Question: I am busy creating a website that gives users the possibility to host dinners and to join dinners by strangers. I am currently working on the page that shows the dinner a certain user has entered. I have used this code to display all the necessary details about the dinner and the user:
'''
$id = $_POST['id'];
$sql = "SELECT g.straatnaam, g.huisnummer, g.woonplaats,
g.voornaam, g.email, d.tijd, d.datum, d.gerecht, d.capaciteit, d.prijs
FROM gebruikers g
INNER JOIN diner d on g.id = d.gebruikersid
WHERE g.id='$id' ";
mysql_select_db('nassen_database');
$retval = mysql_query( $sql, $conn );
if(! $retval )
{
die('Could not get data: ' . mysql_error());
}
while($row = mysql_fetch_array($retval, MYSQL_ASSOC))
{
$adres = $row['adres'];
$woonplaats = $row['woonplaats'];
$voornaam = $row['voornaam'];
$email = $row['email'];
$gerecht = $row['gerecht'];
$capaciteit = $row['capaciteit'];
$prijs = $row['prijs'];
$tijd = $row['tijd'];
$datum = $row['datum'];
echo "<ul>";
echo "<h3> Eetprofiel van " .$row['voornaam']. "</h3>";
echo "<li> Woonplaats: " .$row['woonplaats']. "</li>";
echo "<li> Adres: " .$row['straatnaam']. " " .$row['huisnummer']. "</li>";
echo "<li> Meld je aan door een mailtje te sturen naar " .$row['email']. "</li>";
echo "<h3> Op het menu staat " .$row['gerecht']. "</h3>";
echo "<li> Het diner vindt plaats op " .$row['datum']. " om " .$row['tijd']. " uur </li>";
echo "<li> Capaciteit: " .$row['capaciteit']. " personen</li>";
echo "<li> Het kost " .$row['prijs']. " credits </li>";
echo "</ul>";
}
mysql_close($conn);
?>
'''
The code works perfect, but when one user has submitted two dinners, the user's address and city are displayed twice as well. I want to display the user's address, e-mail and city only once (called straat, huisnummer, woonplaats, email and voornaam in this code).
I get this result right now:

I want the "Eetprofiel van Pram" to only be displayed once and both of the "Op het Menu Staat..." to be displayed. How can I change my code in order to get that?
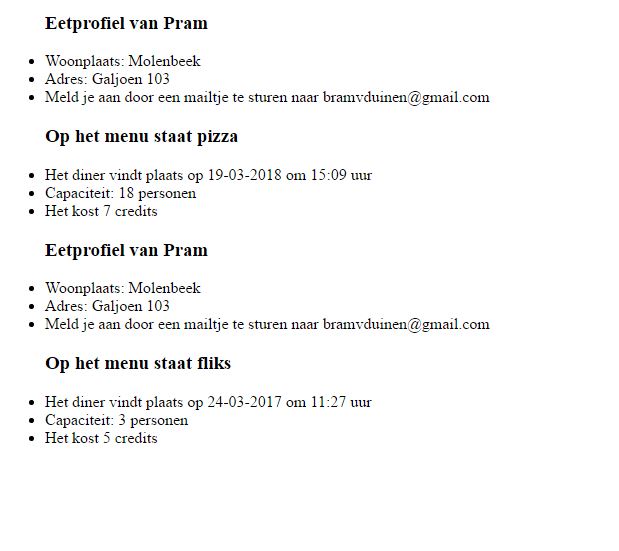
Answer: If you only show one user's dinner at a time, you can use a boolean variable to signal if the current iteration is the first, and print the user's data only in that case
'''
$first = true;
while($row = mysql_fetch_array($retval, MYSQL_ASSOC)){
echo "<ul>";
if($first){
echo "<h3> Eetprofiel van " .$row['voornaam']. "</h3>";
echo "<li> Woonplaats: " .$row['woonplaats']. "</li>";
echo "<li> Adres: " .$row['straatnaam']. " " .$row['huisnummer']. "</li>";
echo "<li> Meld je aan door een mailtje te sturen naar " .$row['email']. "</li>";
$first = false;
}
$adres = $row['adres'];
$woonplaats = $row['woonplaats'];
$voornaam = $row['voornaam'];
$email = $row['email'];
$gerecht = $row['gerecht'];
$capaciteit = $row['capaciteit'];
$prijs = $row['prijs'];
$tijd = $row['tijd'];
$datum = $row['datum'];
echo "<h3> Op het menu staat " .$row['gerecht']. "</h3>";
echo "<li> Het diner vindt plaats op " .$row['datum']. " om " .$row['tijd']. " uur </li>";
echo "<li> Capaciteit: " .$row['capaciteit']. " personen</li>";
echo "<li> Het kost " .$row['prijs']. " credits </li>";
echo "</ul>";
}
'''